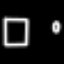
Label: square